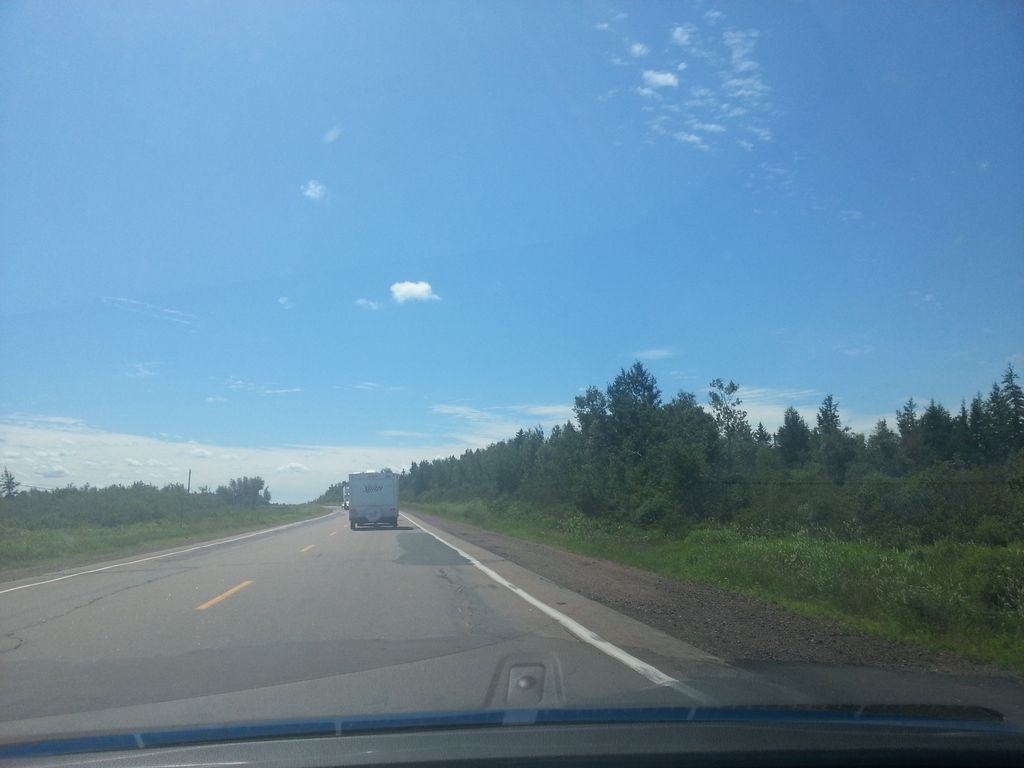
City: charlottetown